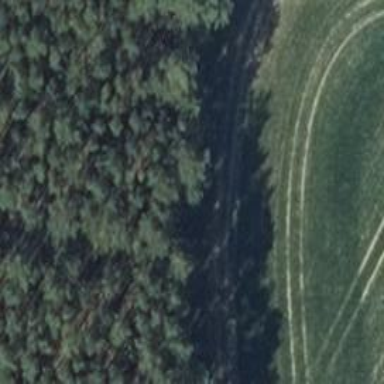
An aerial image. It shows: Track with grade 4 tracktype.